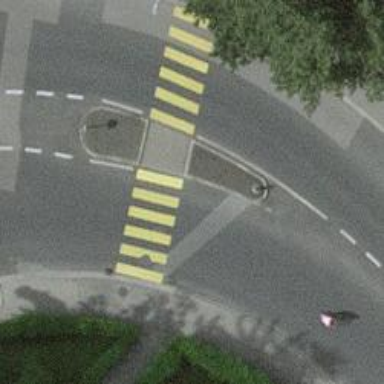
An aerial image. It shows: Uncontrolled road crossing with pedestrian island.